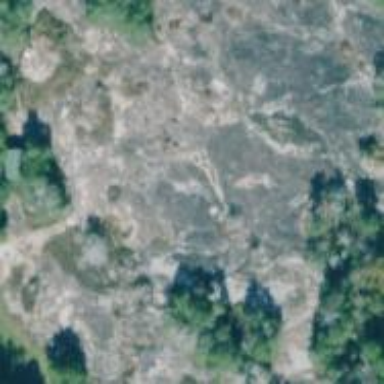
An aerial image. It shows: Natural scree.